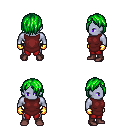
a pixel art fantasy rpg character, male body template, dark elf, purple skin, maroon tunic, red pants, green bangs hairstyle, gold gloves, maroon shoes, four views (front, back, left, right), 2x2 character sprite sheet, small pixel art, hard edges, no anti-aliasing